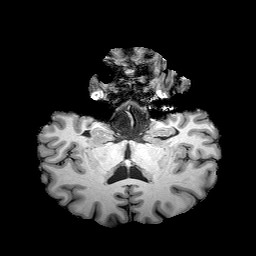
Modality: T1w
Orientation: sagittal
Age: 53
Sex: male
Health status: healthy